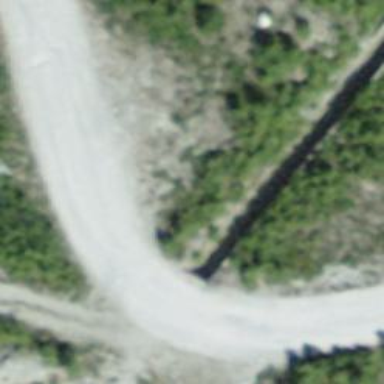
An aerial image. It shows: Tunnel.